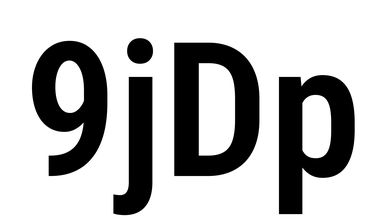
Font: Roboto_Condensed_SemiBold